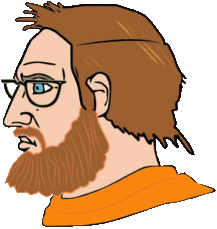
Label: 4_Yes_Chad